Fundus camera: zeiss
Shooting center: fovea
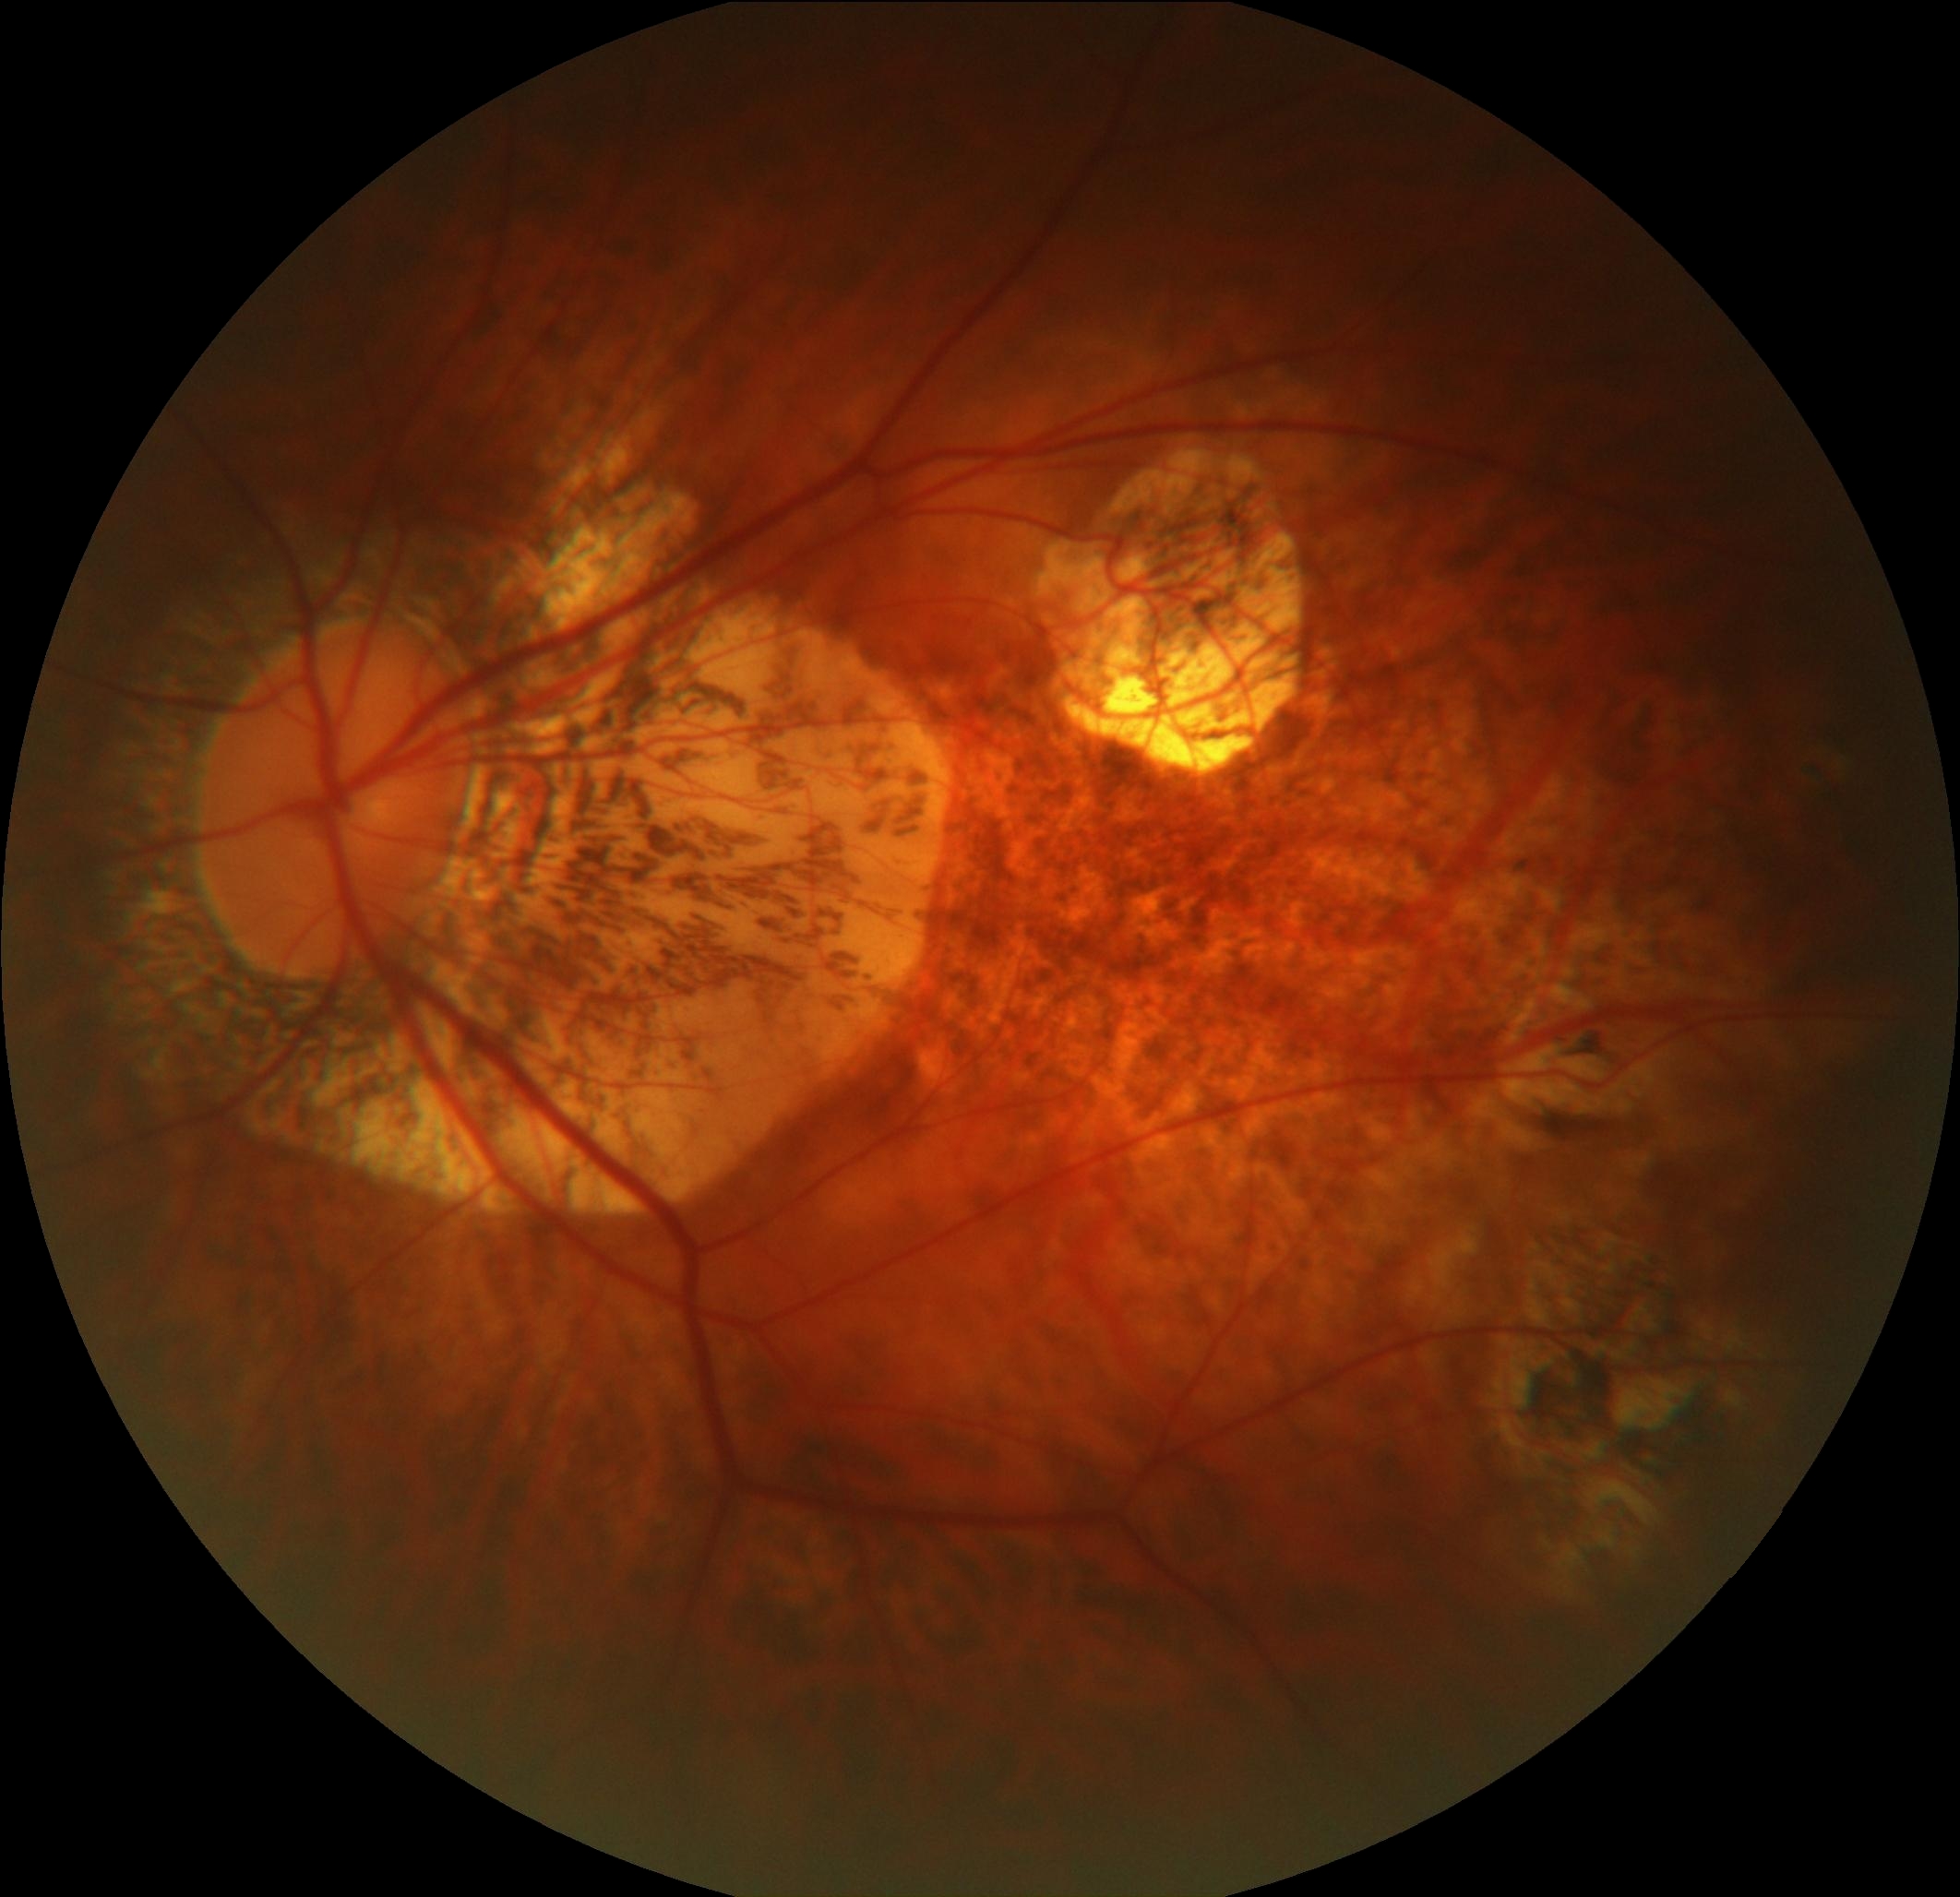
Pathologic myopia: yes
Patchy retinal atrophy: present
Retinal detachment: absent